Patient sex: F
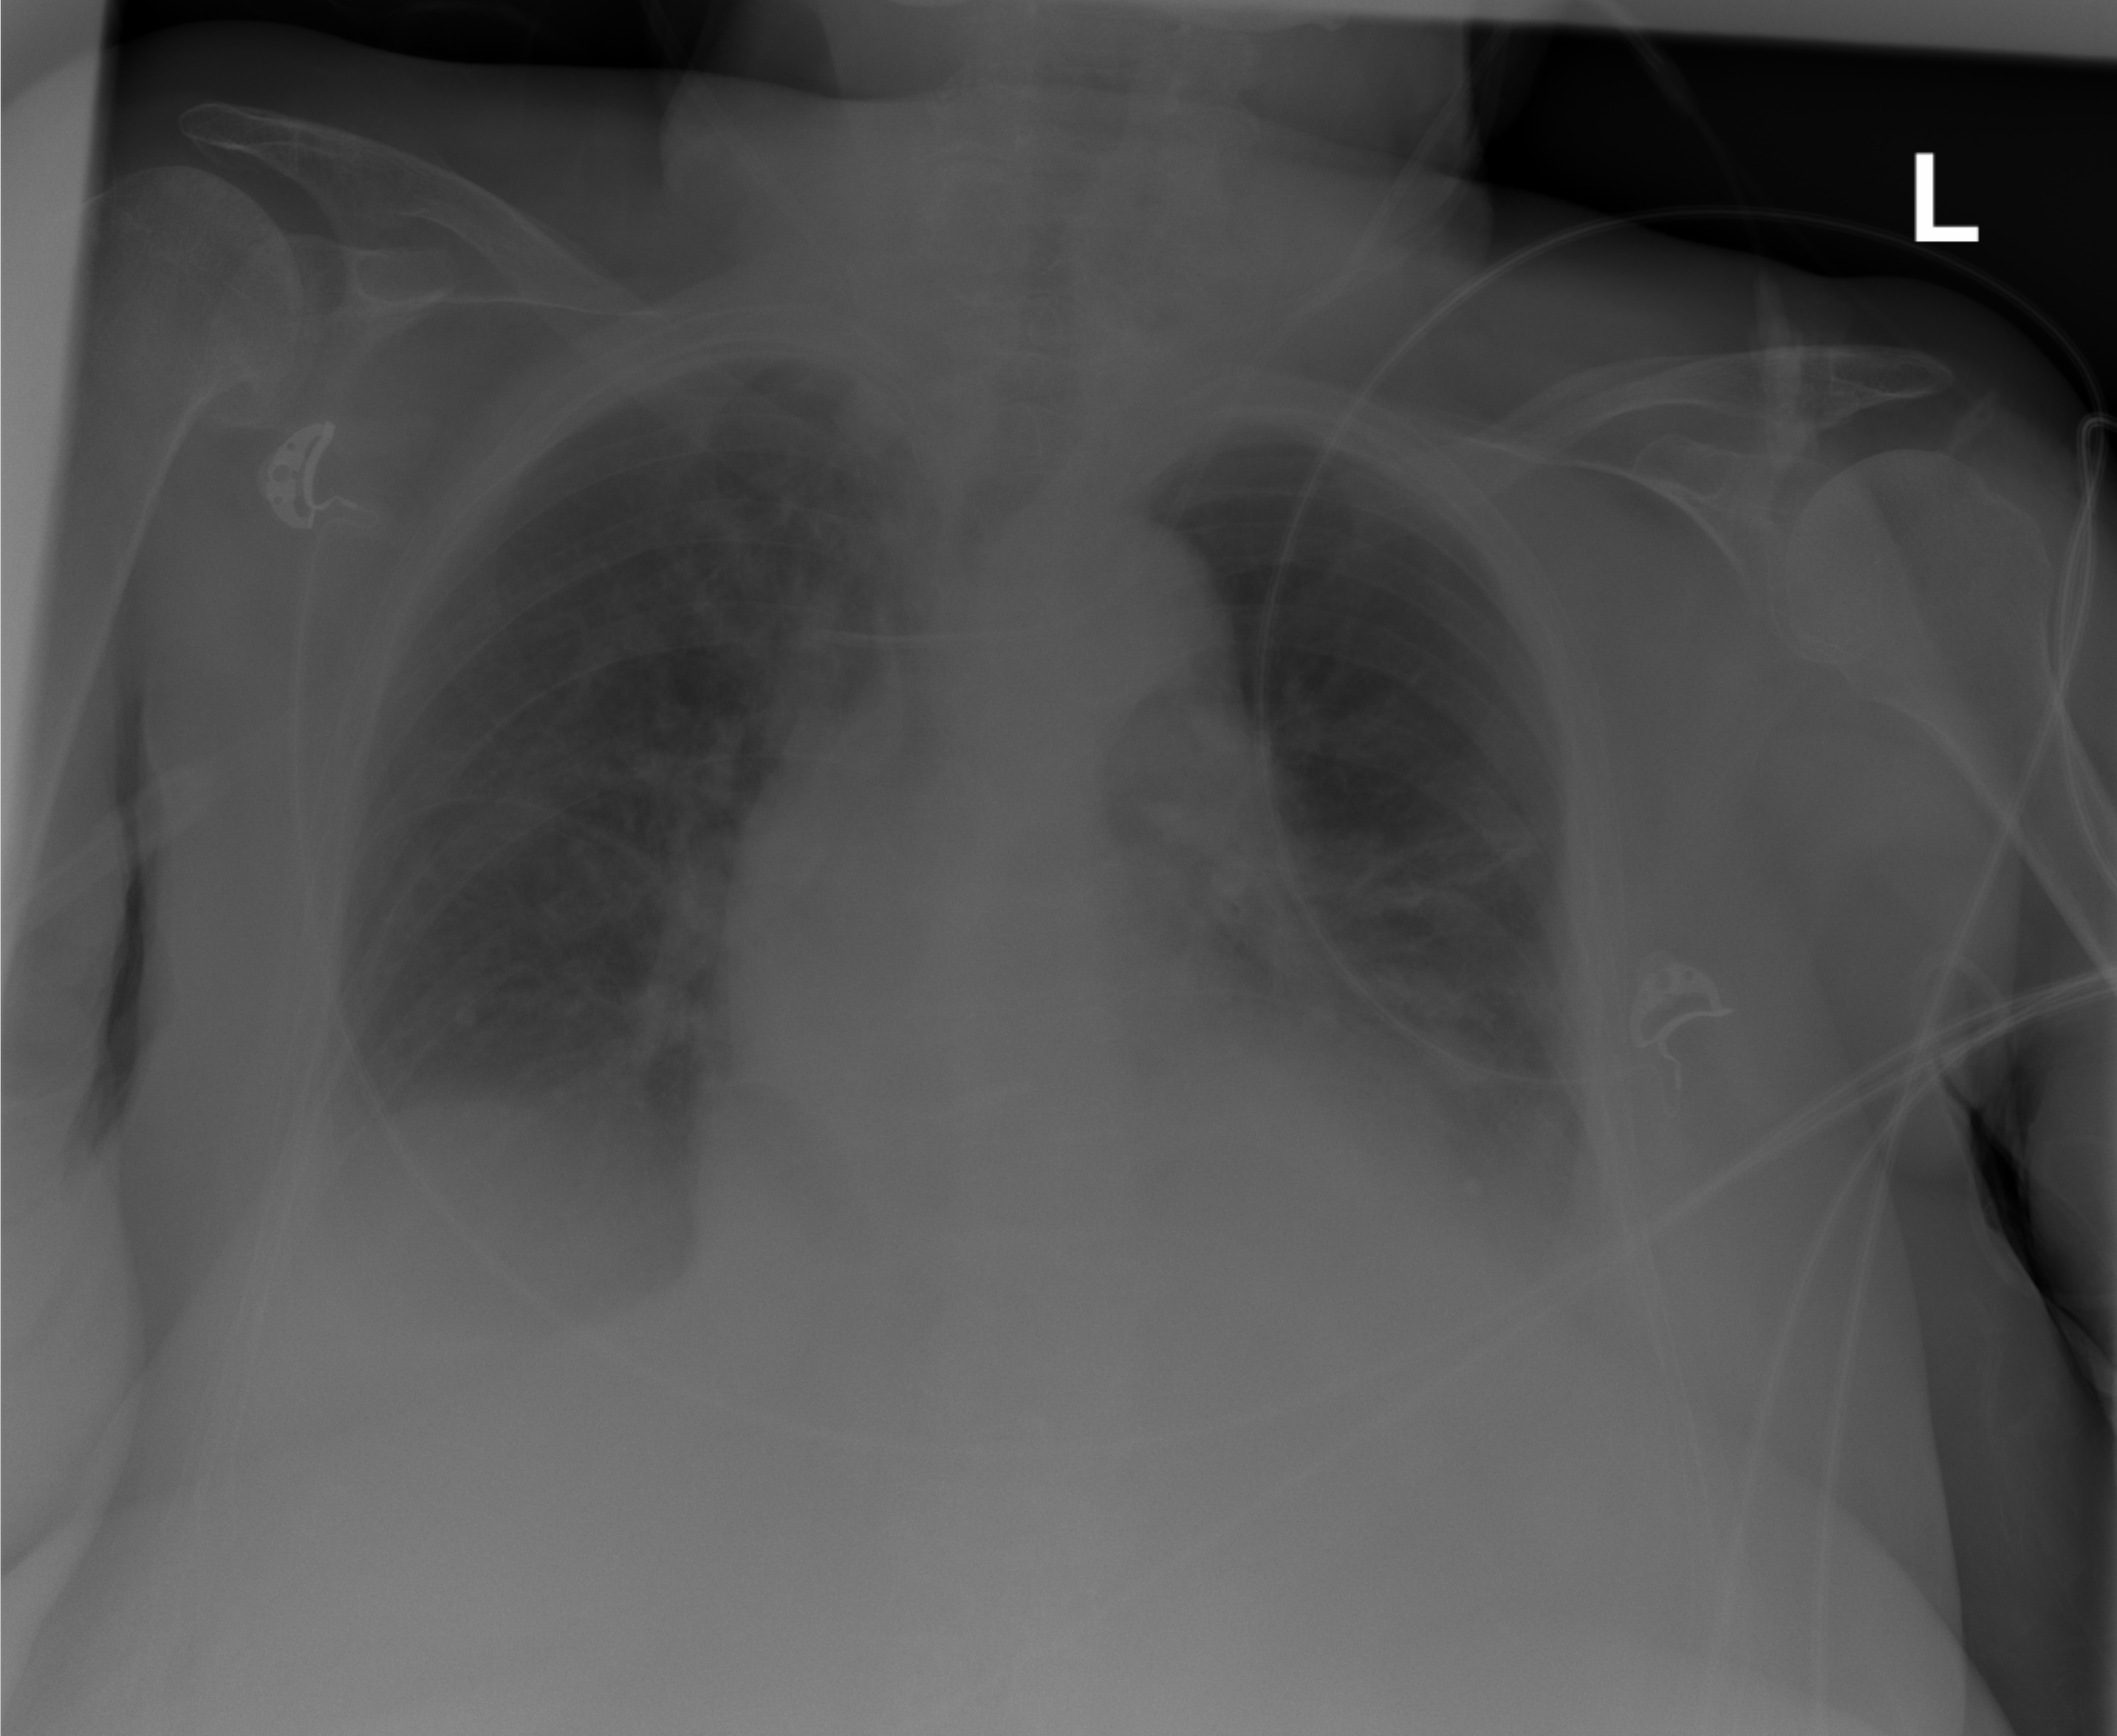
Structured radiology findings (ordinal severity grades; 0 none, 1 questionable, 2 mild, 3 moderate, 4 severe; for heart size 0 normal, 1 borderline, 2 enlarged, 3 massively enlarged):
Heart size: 2
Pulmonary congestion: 1
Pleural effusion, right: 2
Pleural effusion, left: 2
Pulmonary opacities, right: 1
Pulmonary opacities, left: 2
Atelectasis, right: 1
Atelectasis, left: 2